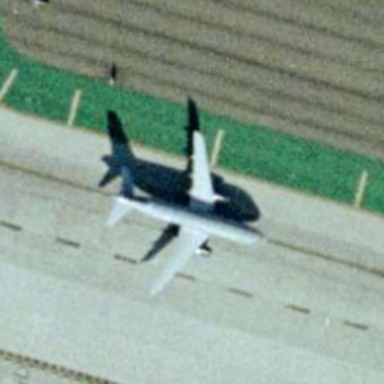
There is an airplane on the runway .